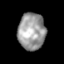
Tissue: skin
Cell type: Epithelial cells
Senescence score: 0.2845
Nuclear area (px): 982
Mean DAPI intensity: 156.304